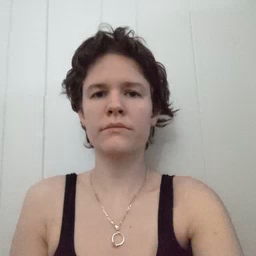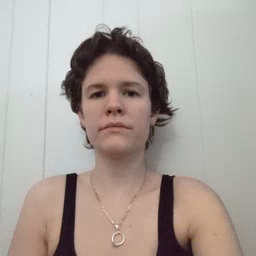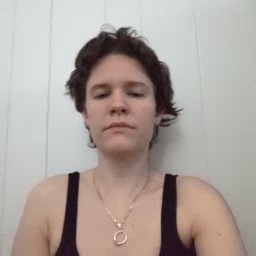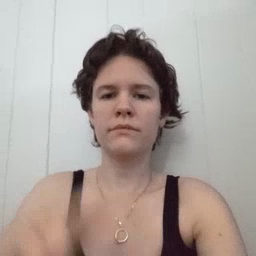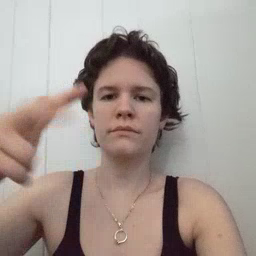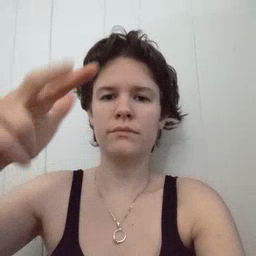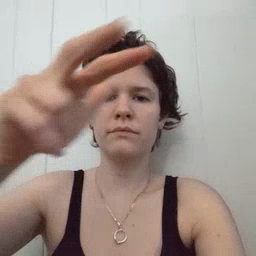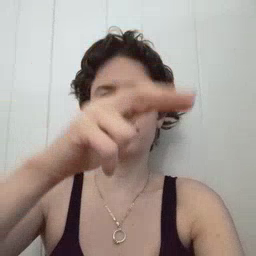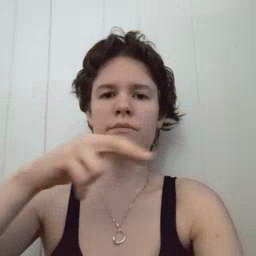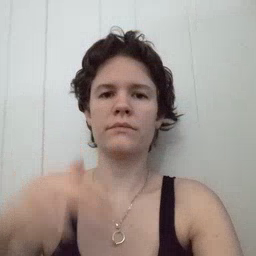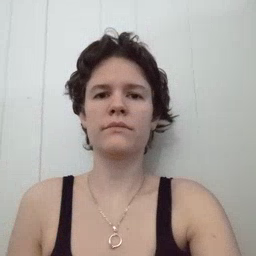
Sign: helicopter